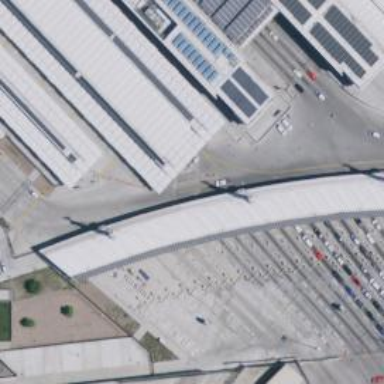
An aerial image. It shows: Border control barrier.